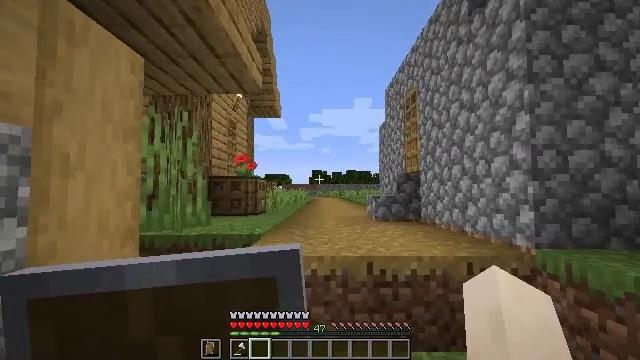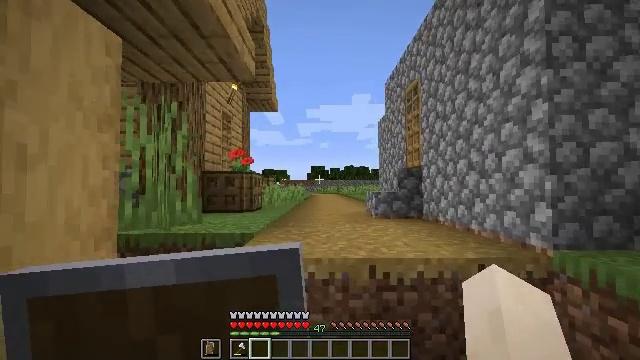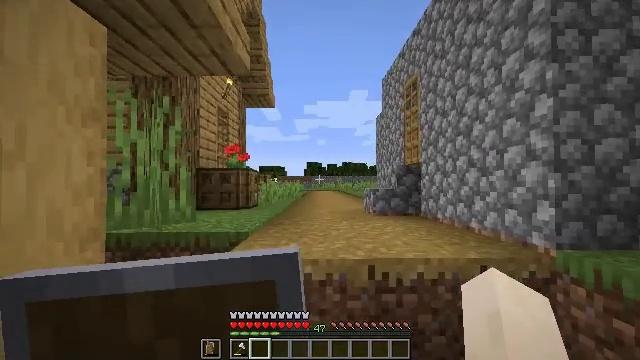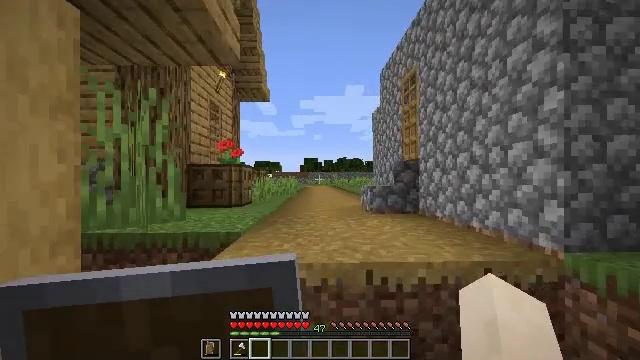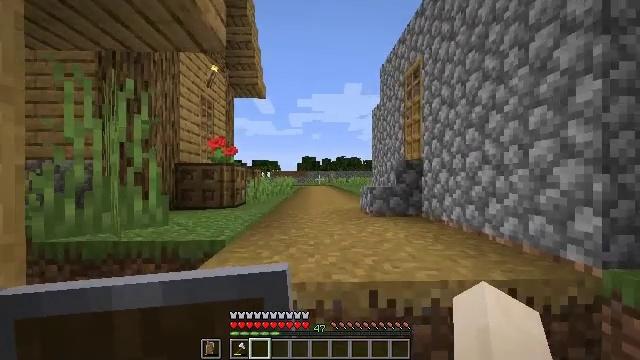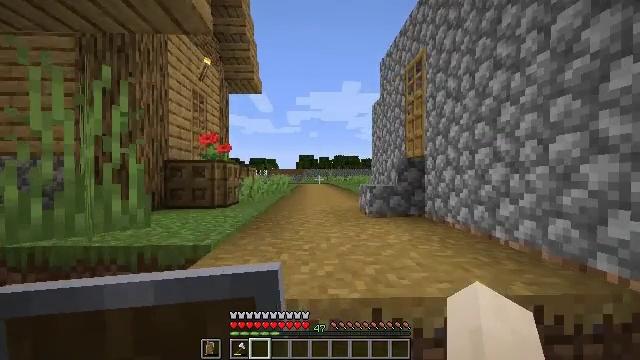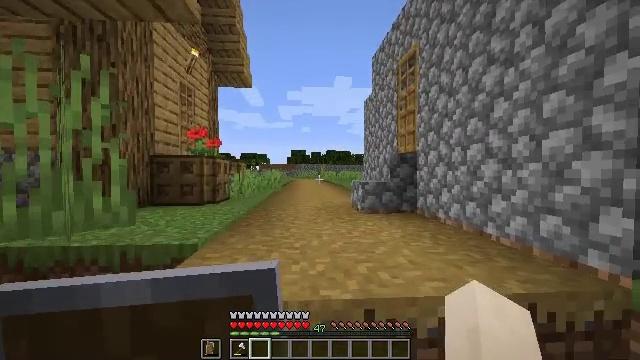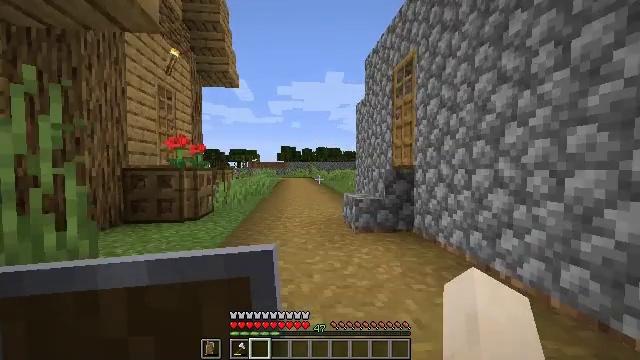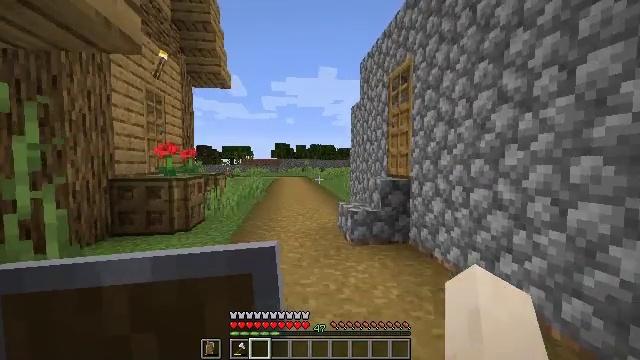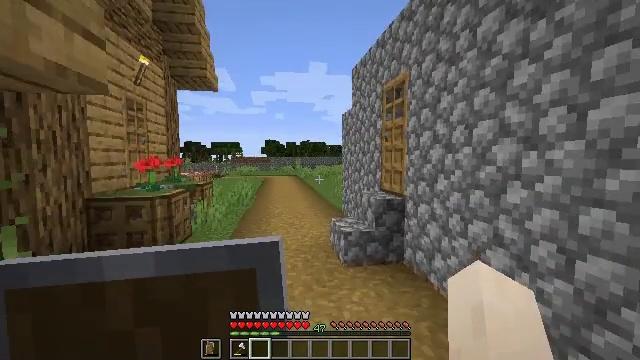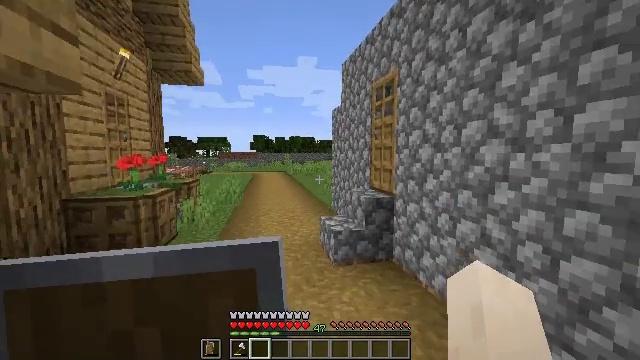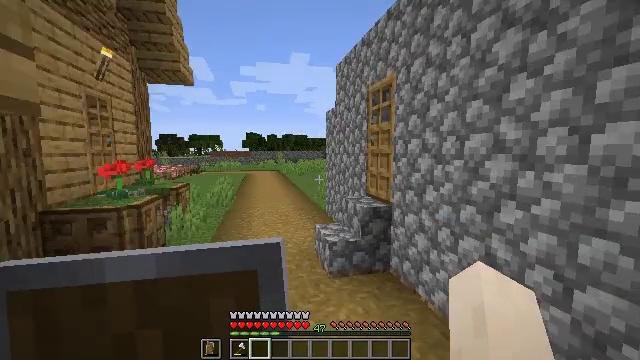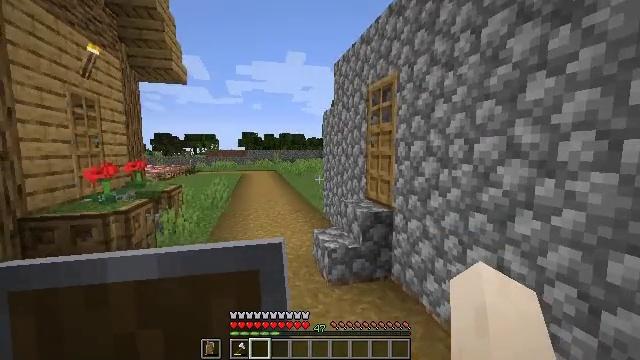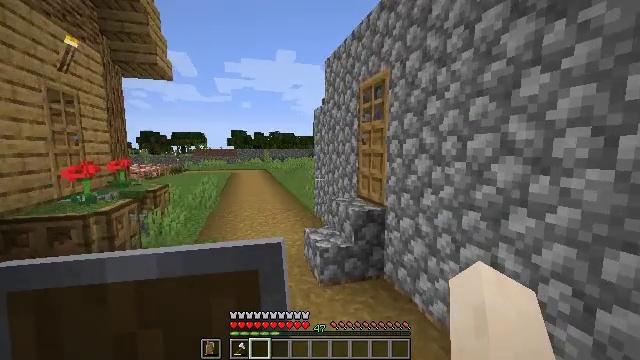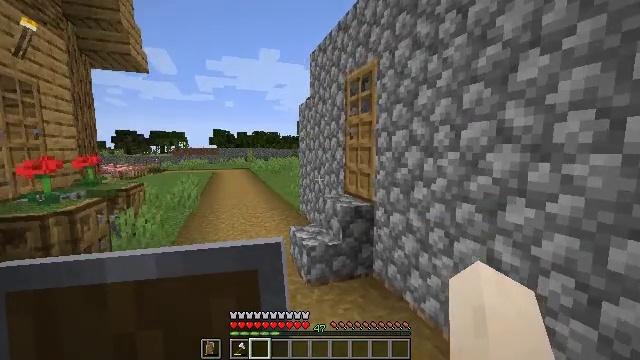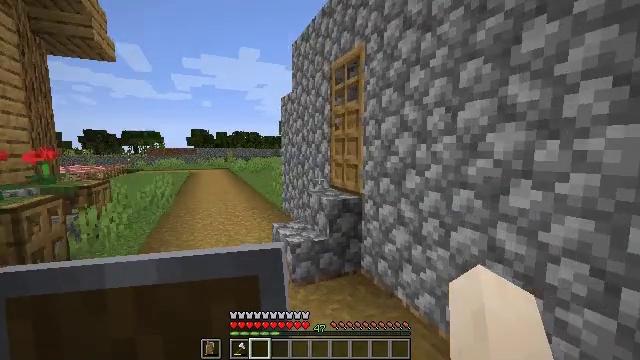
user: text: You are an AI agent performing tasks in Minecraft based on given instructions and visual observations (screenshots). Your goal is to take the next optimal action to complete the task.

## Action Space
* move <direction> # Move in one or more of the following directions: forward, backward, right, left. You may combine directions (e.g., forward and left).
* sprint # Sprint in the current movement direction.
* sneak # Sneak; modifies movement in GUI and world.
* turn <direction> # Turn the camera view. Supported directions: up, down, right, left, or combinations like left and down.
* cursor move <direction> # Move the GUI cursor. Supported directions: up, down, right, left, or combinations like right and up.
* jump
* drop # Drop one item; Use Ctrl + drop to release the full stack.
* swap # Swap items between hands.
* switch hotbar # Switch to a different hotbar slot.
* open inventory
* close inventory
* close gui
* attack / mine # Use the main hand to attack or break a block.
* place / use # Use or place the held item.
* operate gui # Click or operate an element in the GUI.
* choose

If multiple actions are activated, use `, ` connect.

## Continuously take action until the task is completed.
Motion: motion action
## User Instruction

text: Gather a pumpkin block.
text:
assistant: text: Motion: move forward
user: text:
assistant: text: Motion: move forward
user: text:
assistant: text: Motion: move forward
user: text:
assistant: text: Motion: move forward
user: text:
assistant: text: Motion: move forward
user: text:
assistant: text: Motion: move forward, turn right and down
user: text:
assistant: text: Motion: move forward, turn right and down, jump
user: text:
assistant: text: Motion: move forward, turn right, jump
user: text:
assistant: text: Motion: move forward, turn right and down, jump
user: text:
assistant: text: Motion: move forward, turn right and down, jump
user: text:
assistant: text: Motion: move forward, turn right, jump
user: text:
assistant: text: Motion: move forward
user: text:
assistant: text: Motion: move forward, turn right
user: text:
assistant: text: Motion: move forward, turn right
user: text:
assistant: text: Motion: move forward, turn right
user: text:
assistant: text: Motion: move forward, turn right
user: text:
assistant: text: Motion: move forward and move left, turn right
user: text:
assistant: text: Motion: move forward and move left, turn right and up
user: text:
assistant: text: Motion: move forward and move left, turn right and up
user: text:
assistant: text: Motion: move forward and move left, turn right and up
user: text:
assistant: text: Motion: move forward, turn up
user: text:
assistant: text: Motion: move forward, turn right, use / place
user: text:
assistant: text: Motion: move forward, use / place
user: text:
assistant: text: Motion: move forward, turn right and down, use / place
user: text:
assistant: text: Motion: move forward, turn right and down
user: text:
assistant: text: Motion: move forward, turn right and down
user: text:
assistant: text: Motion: move forward, turn right and down, jump
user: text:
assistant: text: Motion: move forward, turn down, jump
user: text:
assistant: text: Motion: move forward, turn right and down, jump
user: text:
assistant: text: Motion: move forward, turn down, jump